Question: I'm developing an application that contains a module that other team develop and I'm hosting it using MEF.
the problem is that when the hosted module has an exception it collapse my application.
the obvious solution is that the develop team of the hosted module will catch all their exceptions but it's not happening so I have to ensure myself.
My ideas:
1) create 2 separated GUI threads. is it possible ?
2) run the hosted module as separated .exe file but host it somehow in my application.
Any help will be appreciated.

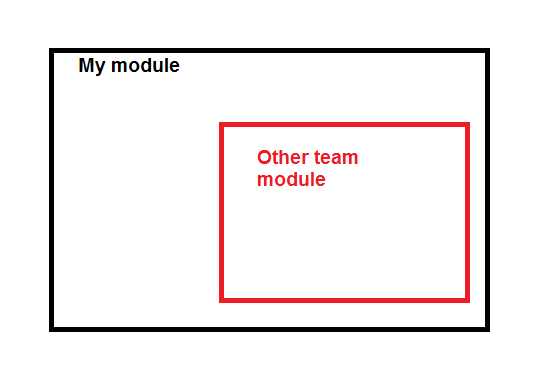
Answer: Well first you should implement the 'Application.DispatcherUnhandledException' event, for further details click <URL>.
After doing this you should talk to the other team to improve the robustness of their module.
Or you could follow this <URL>. But I would try to improve the robustness.